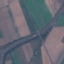
Land use / land cover class: Highway